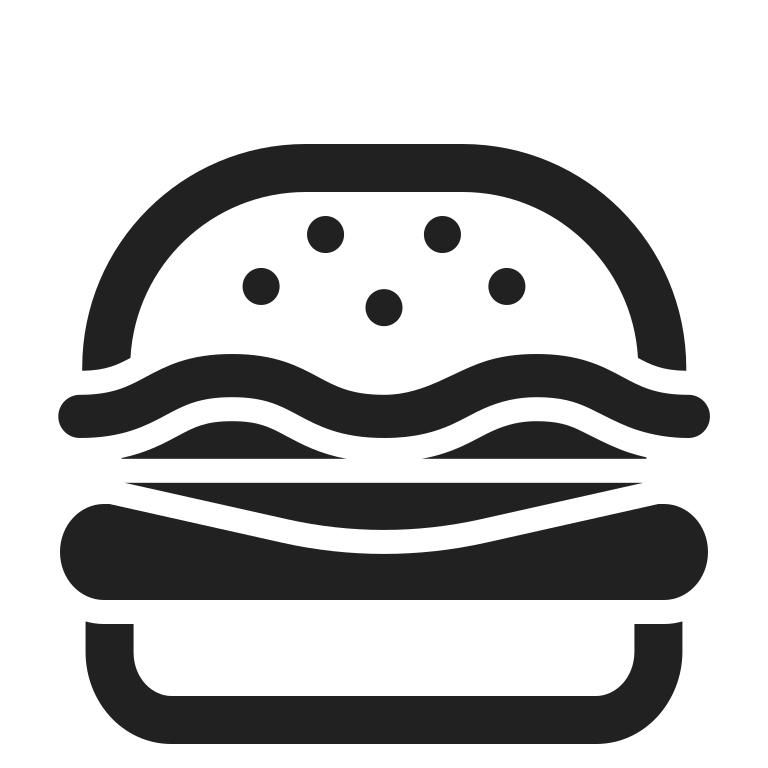
hamburger high contrast